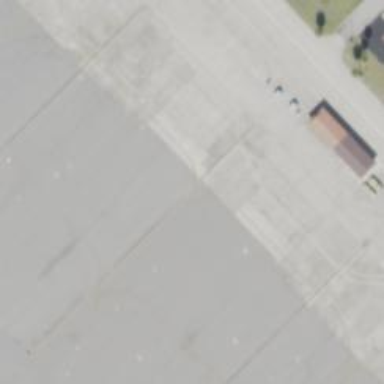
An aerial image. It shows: Image of taxiway at airport.